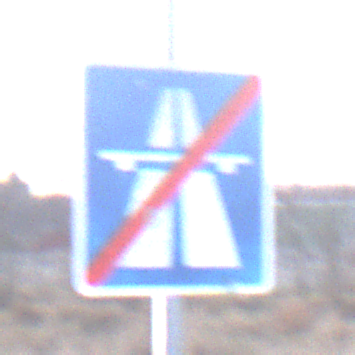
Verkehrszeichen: EndeAutbahn
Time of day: MorningAfternoon
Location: Outdoor (Nature)
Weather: PartlyCloudy
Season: NotSpecified
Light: Natural